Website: lowes
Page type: customer-info-address
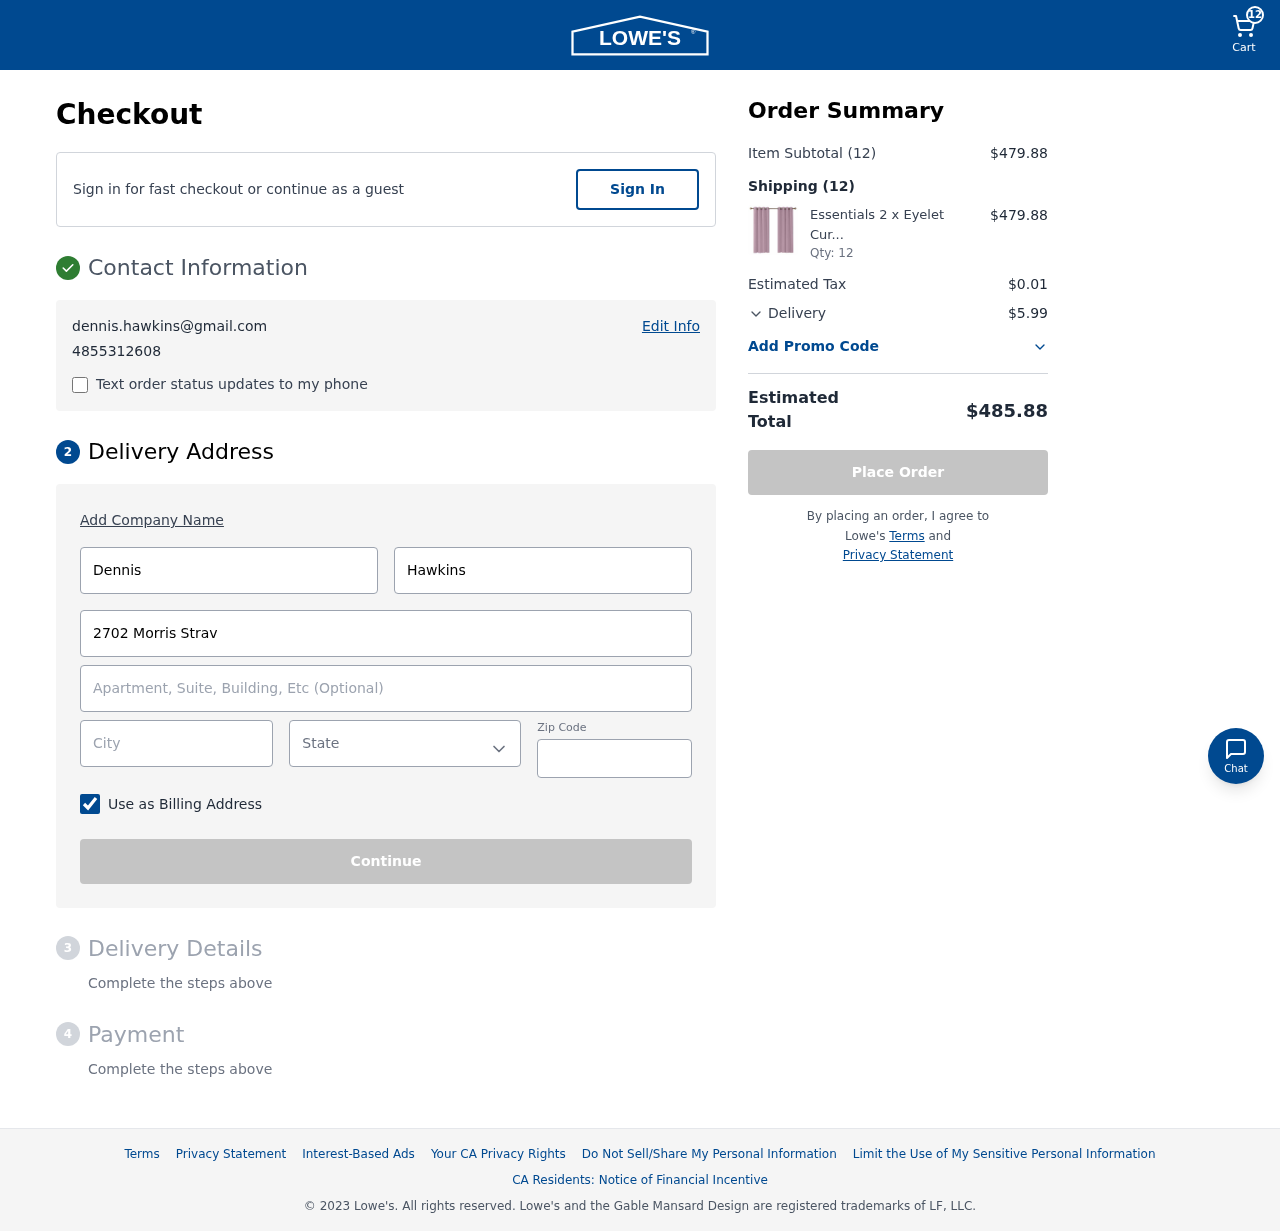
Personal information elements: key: PII_CITY
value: West Davidborough
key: PII_EMAIL
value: dennis.hawkins@gmail.com
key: PII_FIRSTNAME
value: Dennis
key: PII_LASTNAME
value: Hawkins
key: PII_PHONE
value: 4855312608
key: PII_POSTCODE
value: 98538
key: PII_STATE
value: MH
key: PII_STREET
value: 2702 Morris Stravenue Apt. 969
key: PII_STREET2
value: Apt. 165
Product elements: key: PRODUCT1_NAME
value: Essentials 2 x Eyelet Curtains
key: PRODUCT1_QUANTITY
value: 12
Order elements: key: ORDER_NUM_ITEMS
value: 12
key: ORDER_SUBTOTAL
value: $479.88
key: ORDER_NUM_ITEMS2
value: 12
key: ORDER_SUBTOTAL2
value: $479.88
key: ORDER_TAX
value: $0.01
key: ORDER_SHIPPING_COST
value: $5.99
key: ORDER_TOTAL
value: $485.88